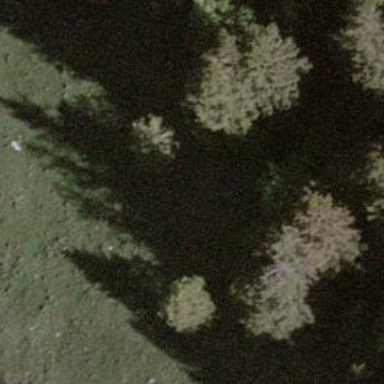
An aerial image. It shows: Single tag "natural: tree."